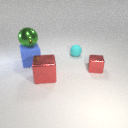
large blue rubber cube below large green metal sphere